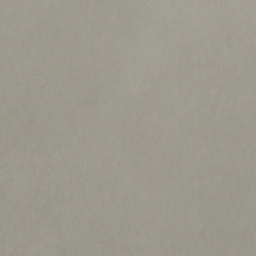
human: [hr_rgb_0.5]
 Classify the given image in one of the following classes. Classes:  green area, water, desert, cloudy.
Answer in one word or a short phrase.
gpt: cloudy